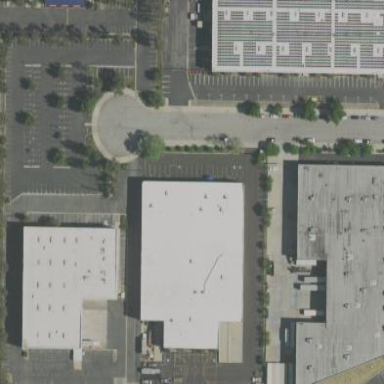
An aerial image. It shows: Warehouse.